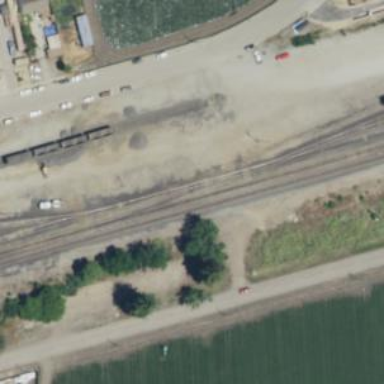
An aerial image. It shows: Railway siding for service.